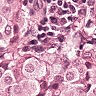
Metastatic tissue present: yes